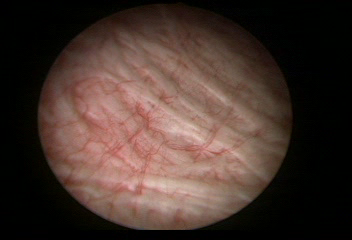
Modality: WLC
Class: Normal mucosa
Bladder cancer association: No